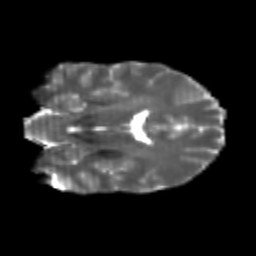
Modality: T2w
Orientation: coronal
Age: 24
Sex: male
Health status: healthy
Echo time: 0.074 s